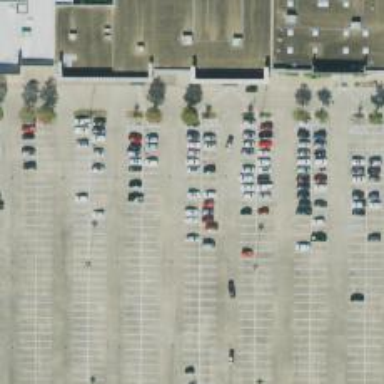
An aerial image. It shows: Parking space is available.